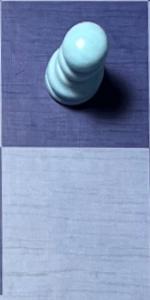
Label: Empty